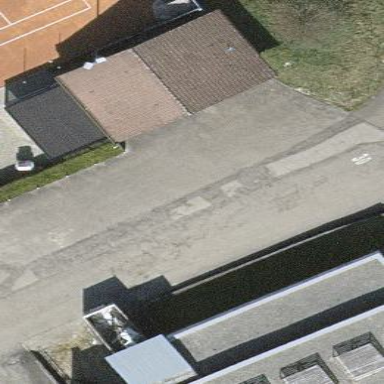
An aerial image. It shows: Paved parking area.